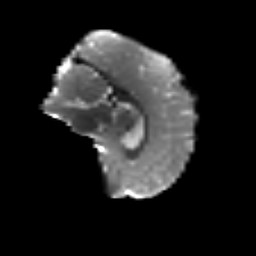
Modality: T2w
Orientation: sagittal
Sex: male
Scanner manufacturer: siemens
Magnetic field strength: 3 T
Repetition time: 5 s
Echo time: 0.071 s